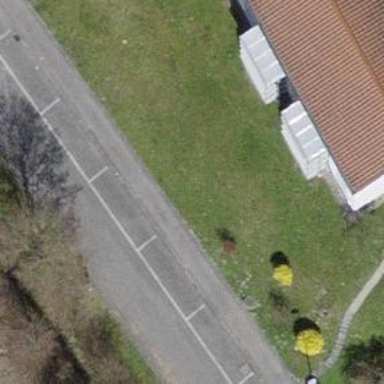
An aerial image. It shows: Parking lane with parallel orientation.